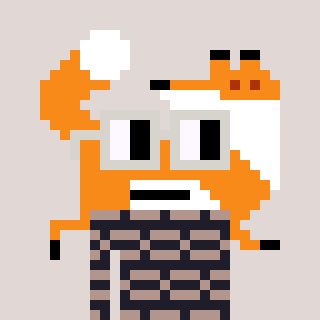
a pixel art character with square light gray glasses, a fox-shaped head and a grayscale-colored body on a warm background